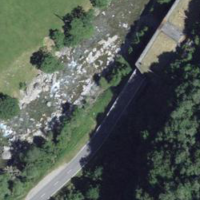
EUNIS habitat code: 41
Species observed at this site:
Saxifraga cotyledon